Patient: sex F, age 57
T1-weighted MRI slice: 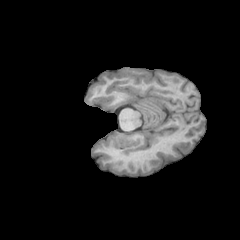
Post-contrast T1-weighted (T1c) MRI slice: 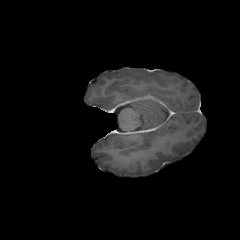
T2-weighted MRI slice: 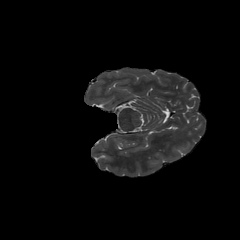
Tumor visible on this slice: no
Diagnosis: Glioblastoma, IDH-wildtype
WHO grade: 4